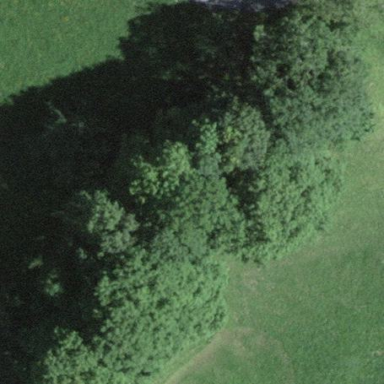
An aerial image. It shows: Forest area.